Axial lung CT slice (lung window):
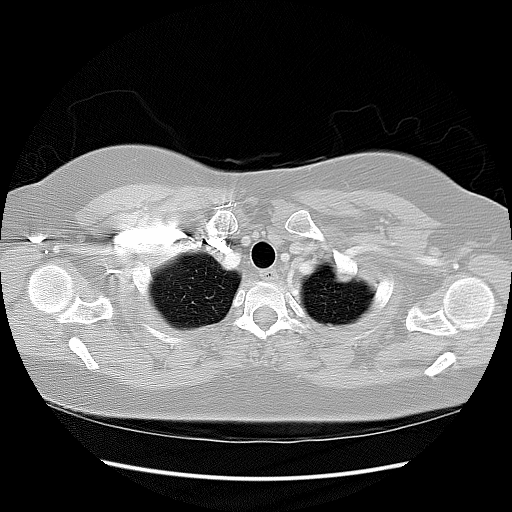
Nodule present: no